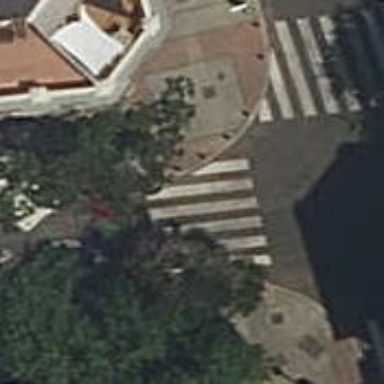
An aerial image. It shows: Zebra crossing on the road.